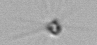
Label: Calciopappus